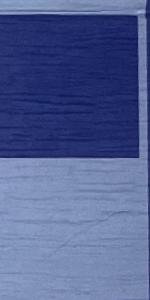
Label: Empty